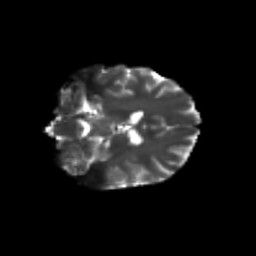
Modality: T2w
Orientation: coronal
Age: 25
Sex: female
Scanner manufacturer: siemens
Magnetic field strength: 3 T
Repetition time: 3.5 s
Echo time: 0.104 s